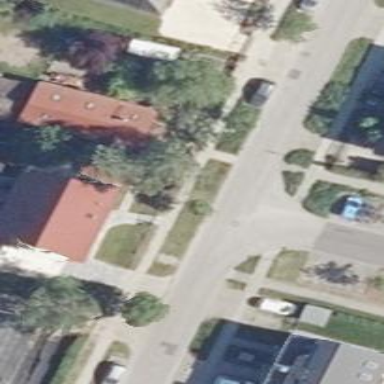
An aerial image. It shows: Residential road with asphalt surface. There is parallel parking on the right side of the street.